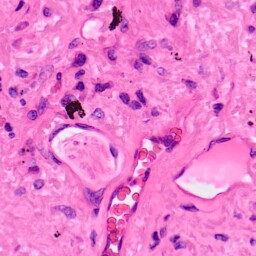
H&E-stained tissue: Lung